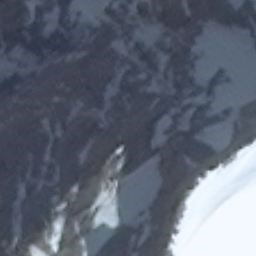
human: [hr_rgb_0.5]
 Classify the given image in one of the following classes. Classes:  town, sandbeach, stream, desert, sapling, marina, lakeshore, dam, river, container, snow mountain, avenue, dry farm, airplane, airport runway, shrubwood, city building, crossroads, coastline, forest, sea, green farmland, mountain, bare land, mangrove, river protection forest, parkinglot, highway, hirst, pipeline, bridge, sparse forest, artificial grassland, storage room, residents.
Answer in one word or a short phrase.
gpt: snow mountain